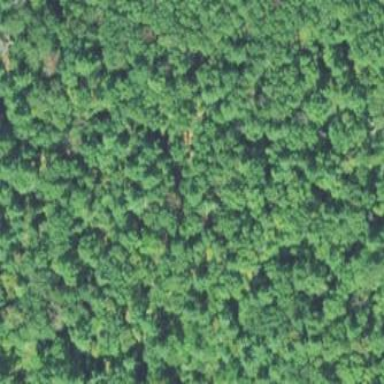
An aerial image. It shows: Broadleaved woodland area.